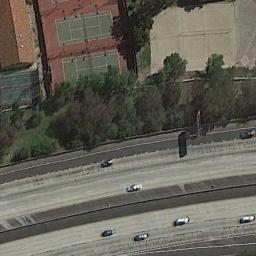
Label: tennis_court